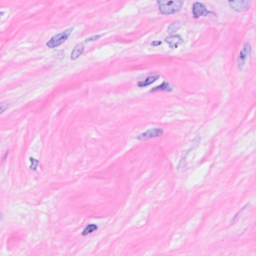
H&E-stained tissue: Breast